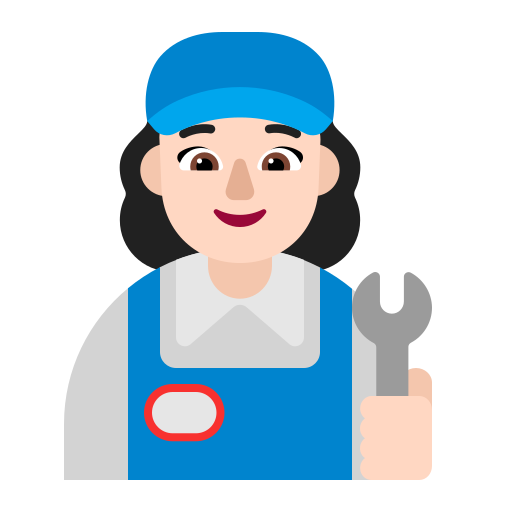
woman mechanic flat light